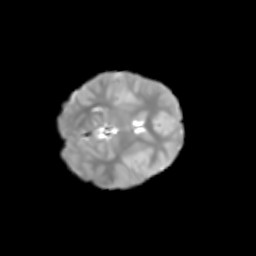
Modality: T2w
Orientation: axial
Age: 6
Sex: female
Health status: healthy